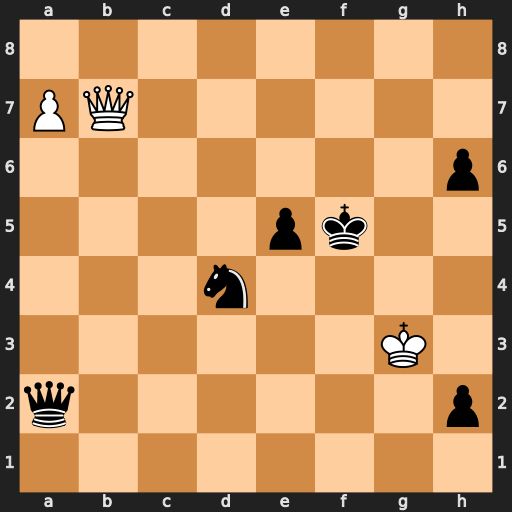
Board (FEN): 8/PQ6/7p/4pk2/3n4/6K1/q6p/8
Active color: w
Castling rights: -
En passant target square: -
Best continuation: a8=Q Qxa8 Qxa8